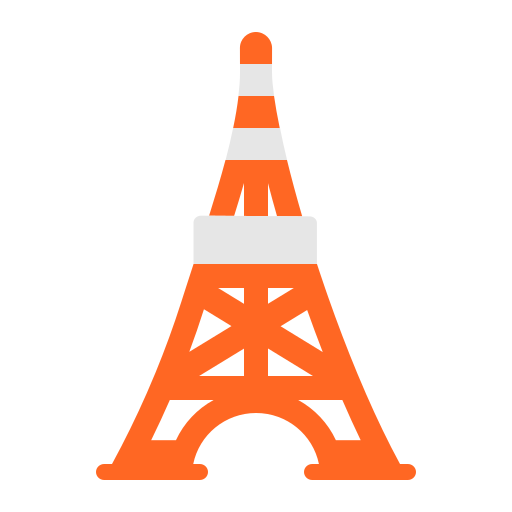
tokyo tower flat